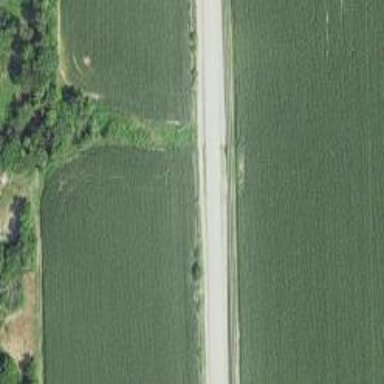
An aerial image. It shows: Unclassified road.